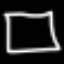
Label: square